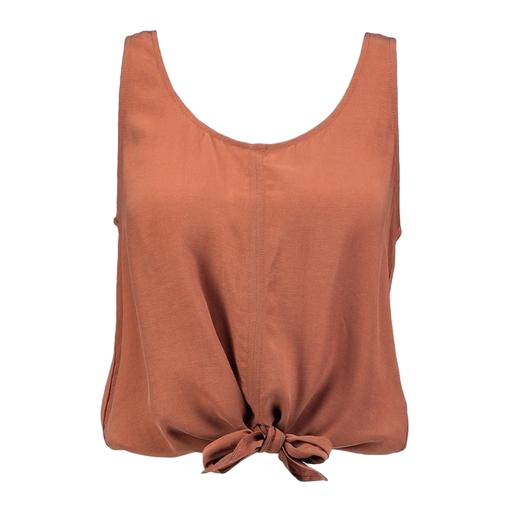
brown olivia tank, tie tank, white tie-front tank, white background